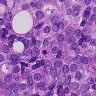
Metastatic tissue present: yes